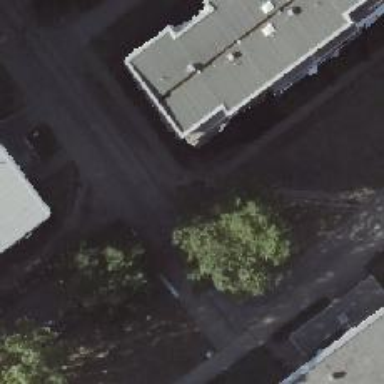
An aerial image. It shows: Sidewalk along the footway.